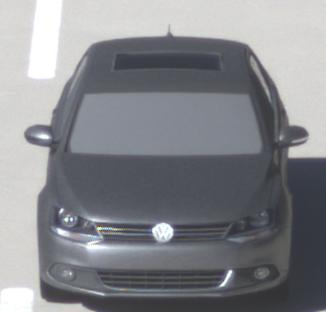
Make: VW
Model: Jetta 1.2 TSI
Detailed model: Jetta (IV)
Model produced from: 2011/01
Model produced until: 2014/08
Doors: 4
Color: gray
Road condition: dry road
Daytime: morning or afternoon
Contrast: high contrast